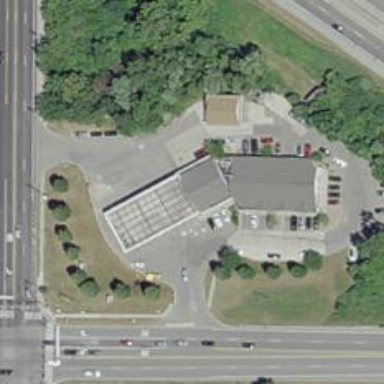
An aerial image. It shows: Convenience shop.